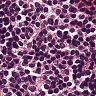
Metastatic tissue present: no